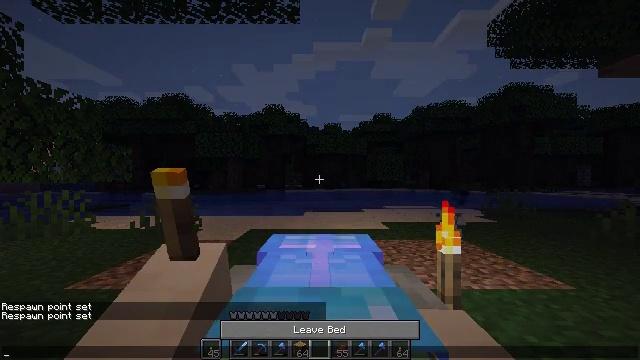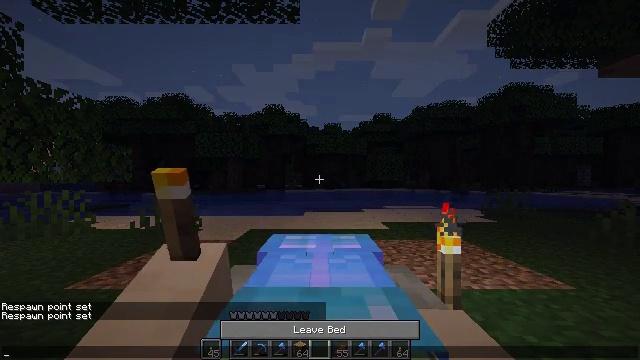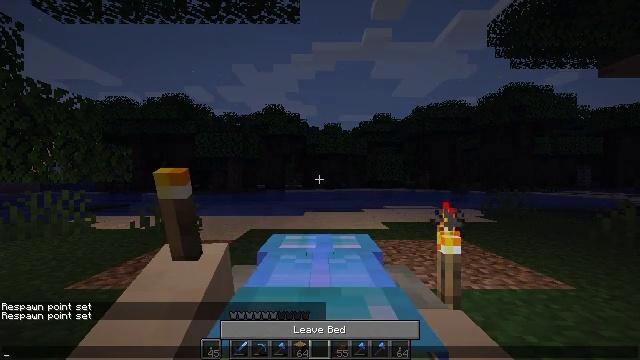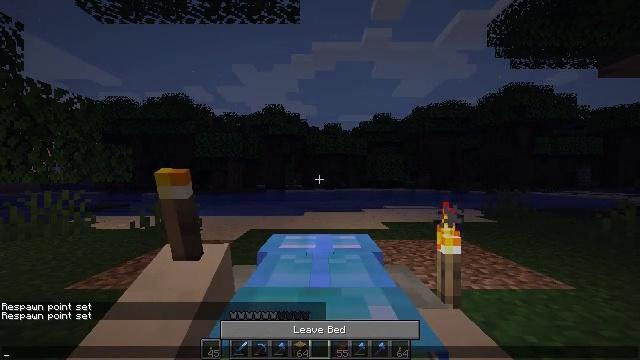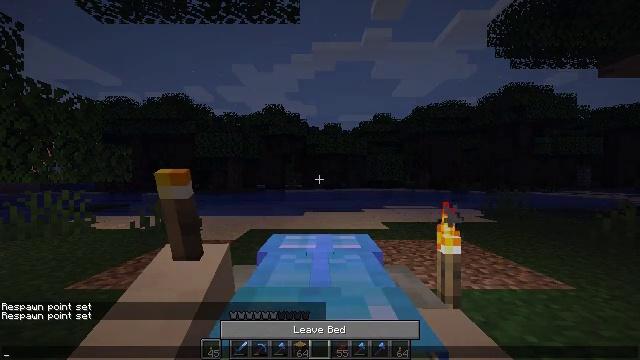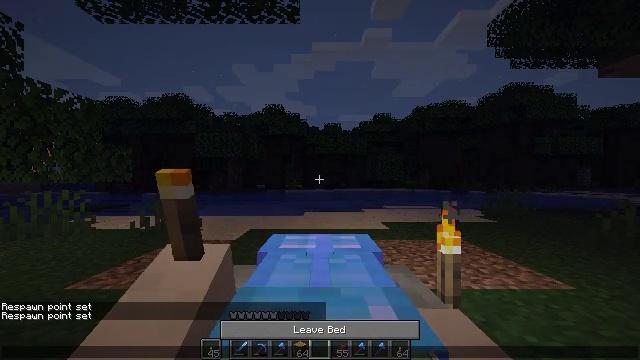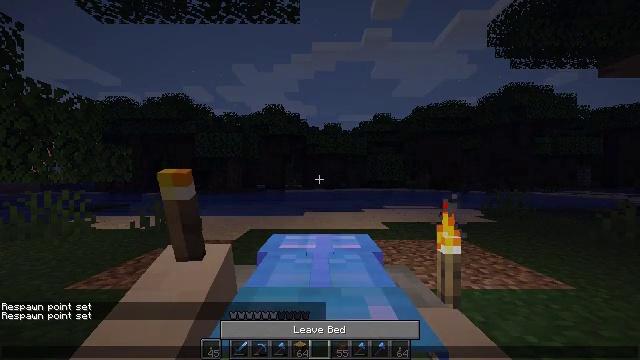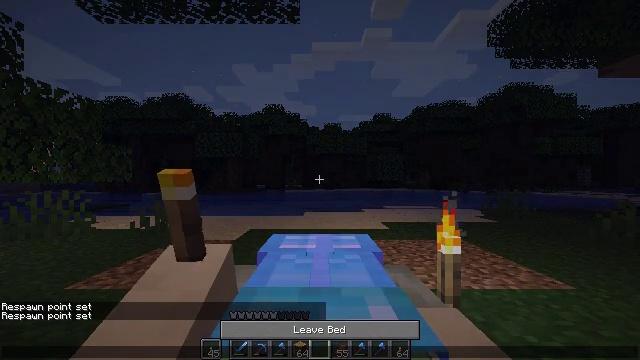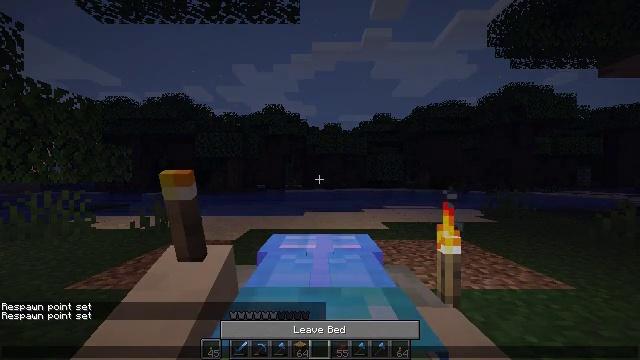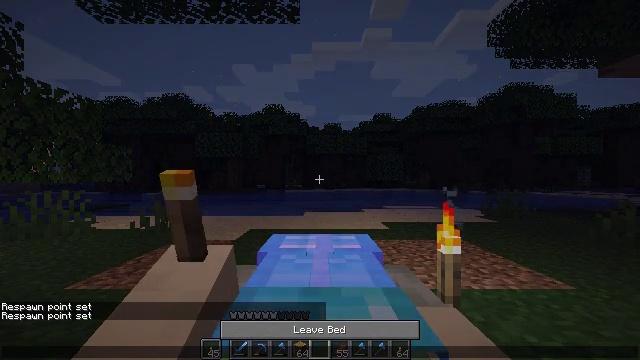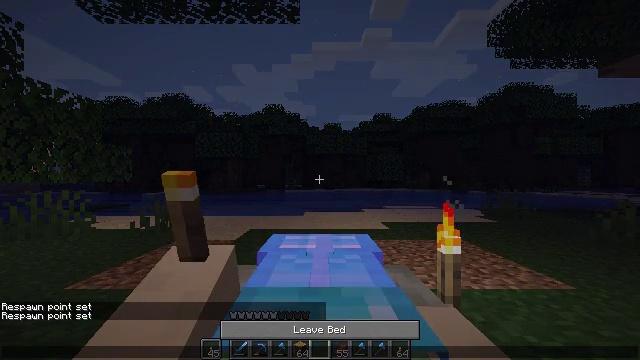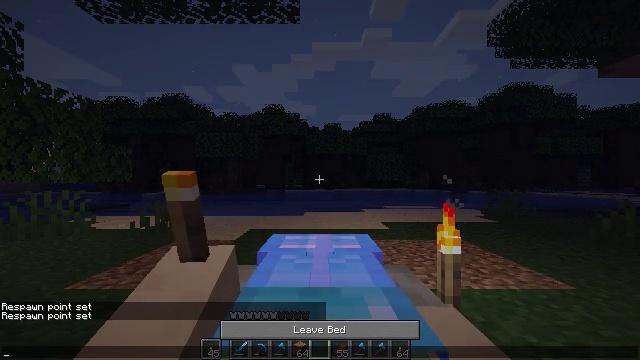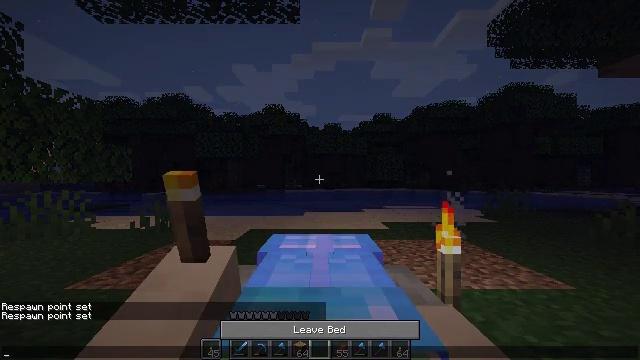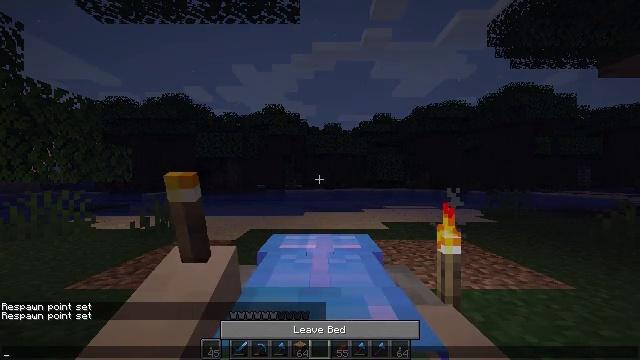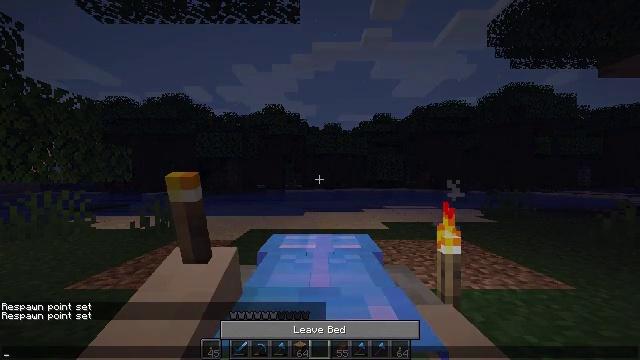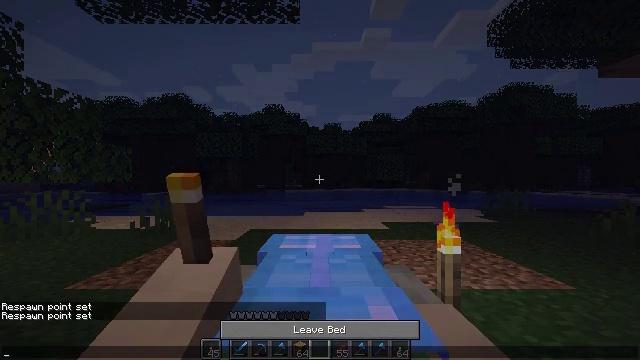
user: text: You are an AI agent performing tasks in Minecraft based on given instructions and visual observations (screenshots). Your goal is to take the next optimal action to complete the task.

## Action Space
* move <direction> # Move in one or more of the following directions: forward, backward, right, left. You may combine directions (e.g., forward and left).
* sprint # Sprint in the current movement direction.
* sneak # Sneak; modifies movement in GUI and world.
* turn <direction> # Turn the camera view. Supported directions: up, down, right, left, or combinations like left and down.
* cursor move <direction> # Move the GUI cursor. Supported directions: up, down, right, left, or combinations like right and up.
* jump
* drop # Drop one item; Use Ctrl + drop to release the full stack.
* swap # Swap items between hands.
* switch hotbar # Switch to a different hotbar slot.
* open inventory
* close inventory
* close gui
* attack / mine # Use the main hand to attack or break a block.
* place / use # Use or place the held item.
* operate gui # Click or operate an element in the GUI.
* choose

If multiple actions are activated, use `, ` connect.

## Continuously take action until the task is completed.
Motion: motion action
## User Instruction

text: Attack the light gray bed to collect it.
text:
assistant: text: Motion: no_op
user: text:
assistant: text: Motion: no_op
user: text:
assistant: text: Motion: no_op
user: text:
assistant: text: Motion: no_op
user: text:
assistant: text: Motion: no_op
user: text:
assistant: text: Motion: no_op
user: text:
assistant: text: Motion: no_op
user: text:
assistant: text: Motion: no_op
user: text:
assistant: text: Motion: no_op
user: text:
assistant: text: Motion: no_op
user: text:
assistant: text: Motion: no_op
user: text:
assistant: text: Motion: no_op
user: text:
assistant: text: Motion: no_op
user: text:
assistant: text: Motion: no_op
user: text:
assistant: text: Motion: no_op
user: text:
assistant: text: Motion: no_op
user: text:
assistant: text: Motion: no_op
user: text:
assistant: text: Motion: no_op
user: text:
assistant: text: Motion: no_op
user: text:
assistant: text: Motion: no_op
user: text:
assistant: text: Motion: no_op
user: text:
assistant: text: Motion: no_op
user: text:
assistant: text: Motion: no_op
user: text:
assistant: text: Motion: no_op
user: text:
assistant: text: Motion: no_op
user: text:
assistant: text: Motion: no_op
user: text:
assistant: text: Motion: no_op
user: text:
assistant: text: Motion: no_op
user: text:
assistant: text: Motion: no_op
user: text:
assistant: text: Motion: no_op